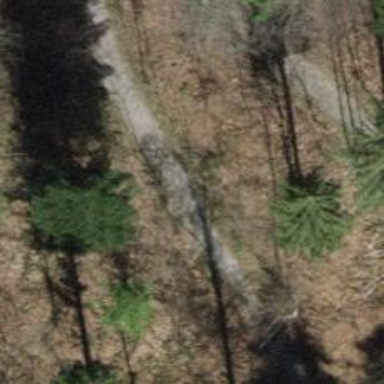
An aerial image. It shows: Path.